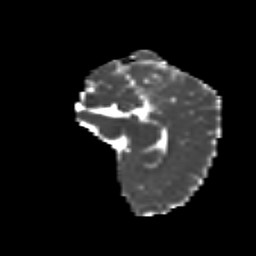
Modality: MD
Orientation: sagittal
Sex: female
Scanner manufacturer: siemens
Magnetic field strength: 3 T
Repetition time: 5 s
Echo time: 0.071 s